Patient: sex F, age 54
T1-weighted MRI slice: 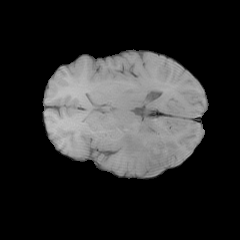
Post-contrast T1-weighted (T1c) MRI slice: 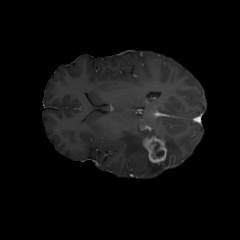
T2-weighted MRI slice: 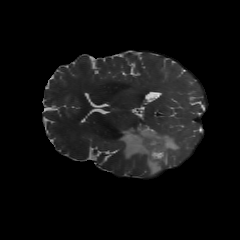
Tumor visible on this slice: yes
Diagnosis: Glioblastoma, IDH-wildtype
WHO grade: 4